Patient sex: M
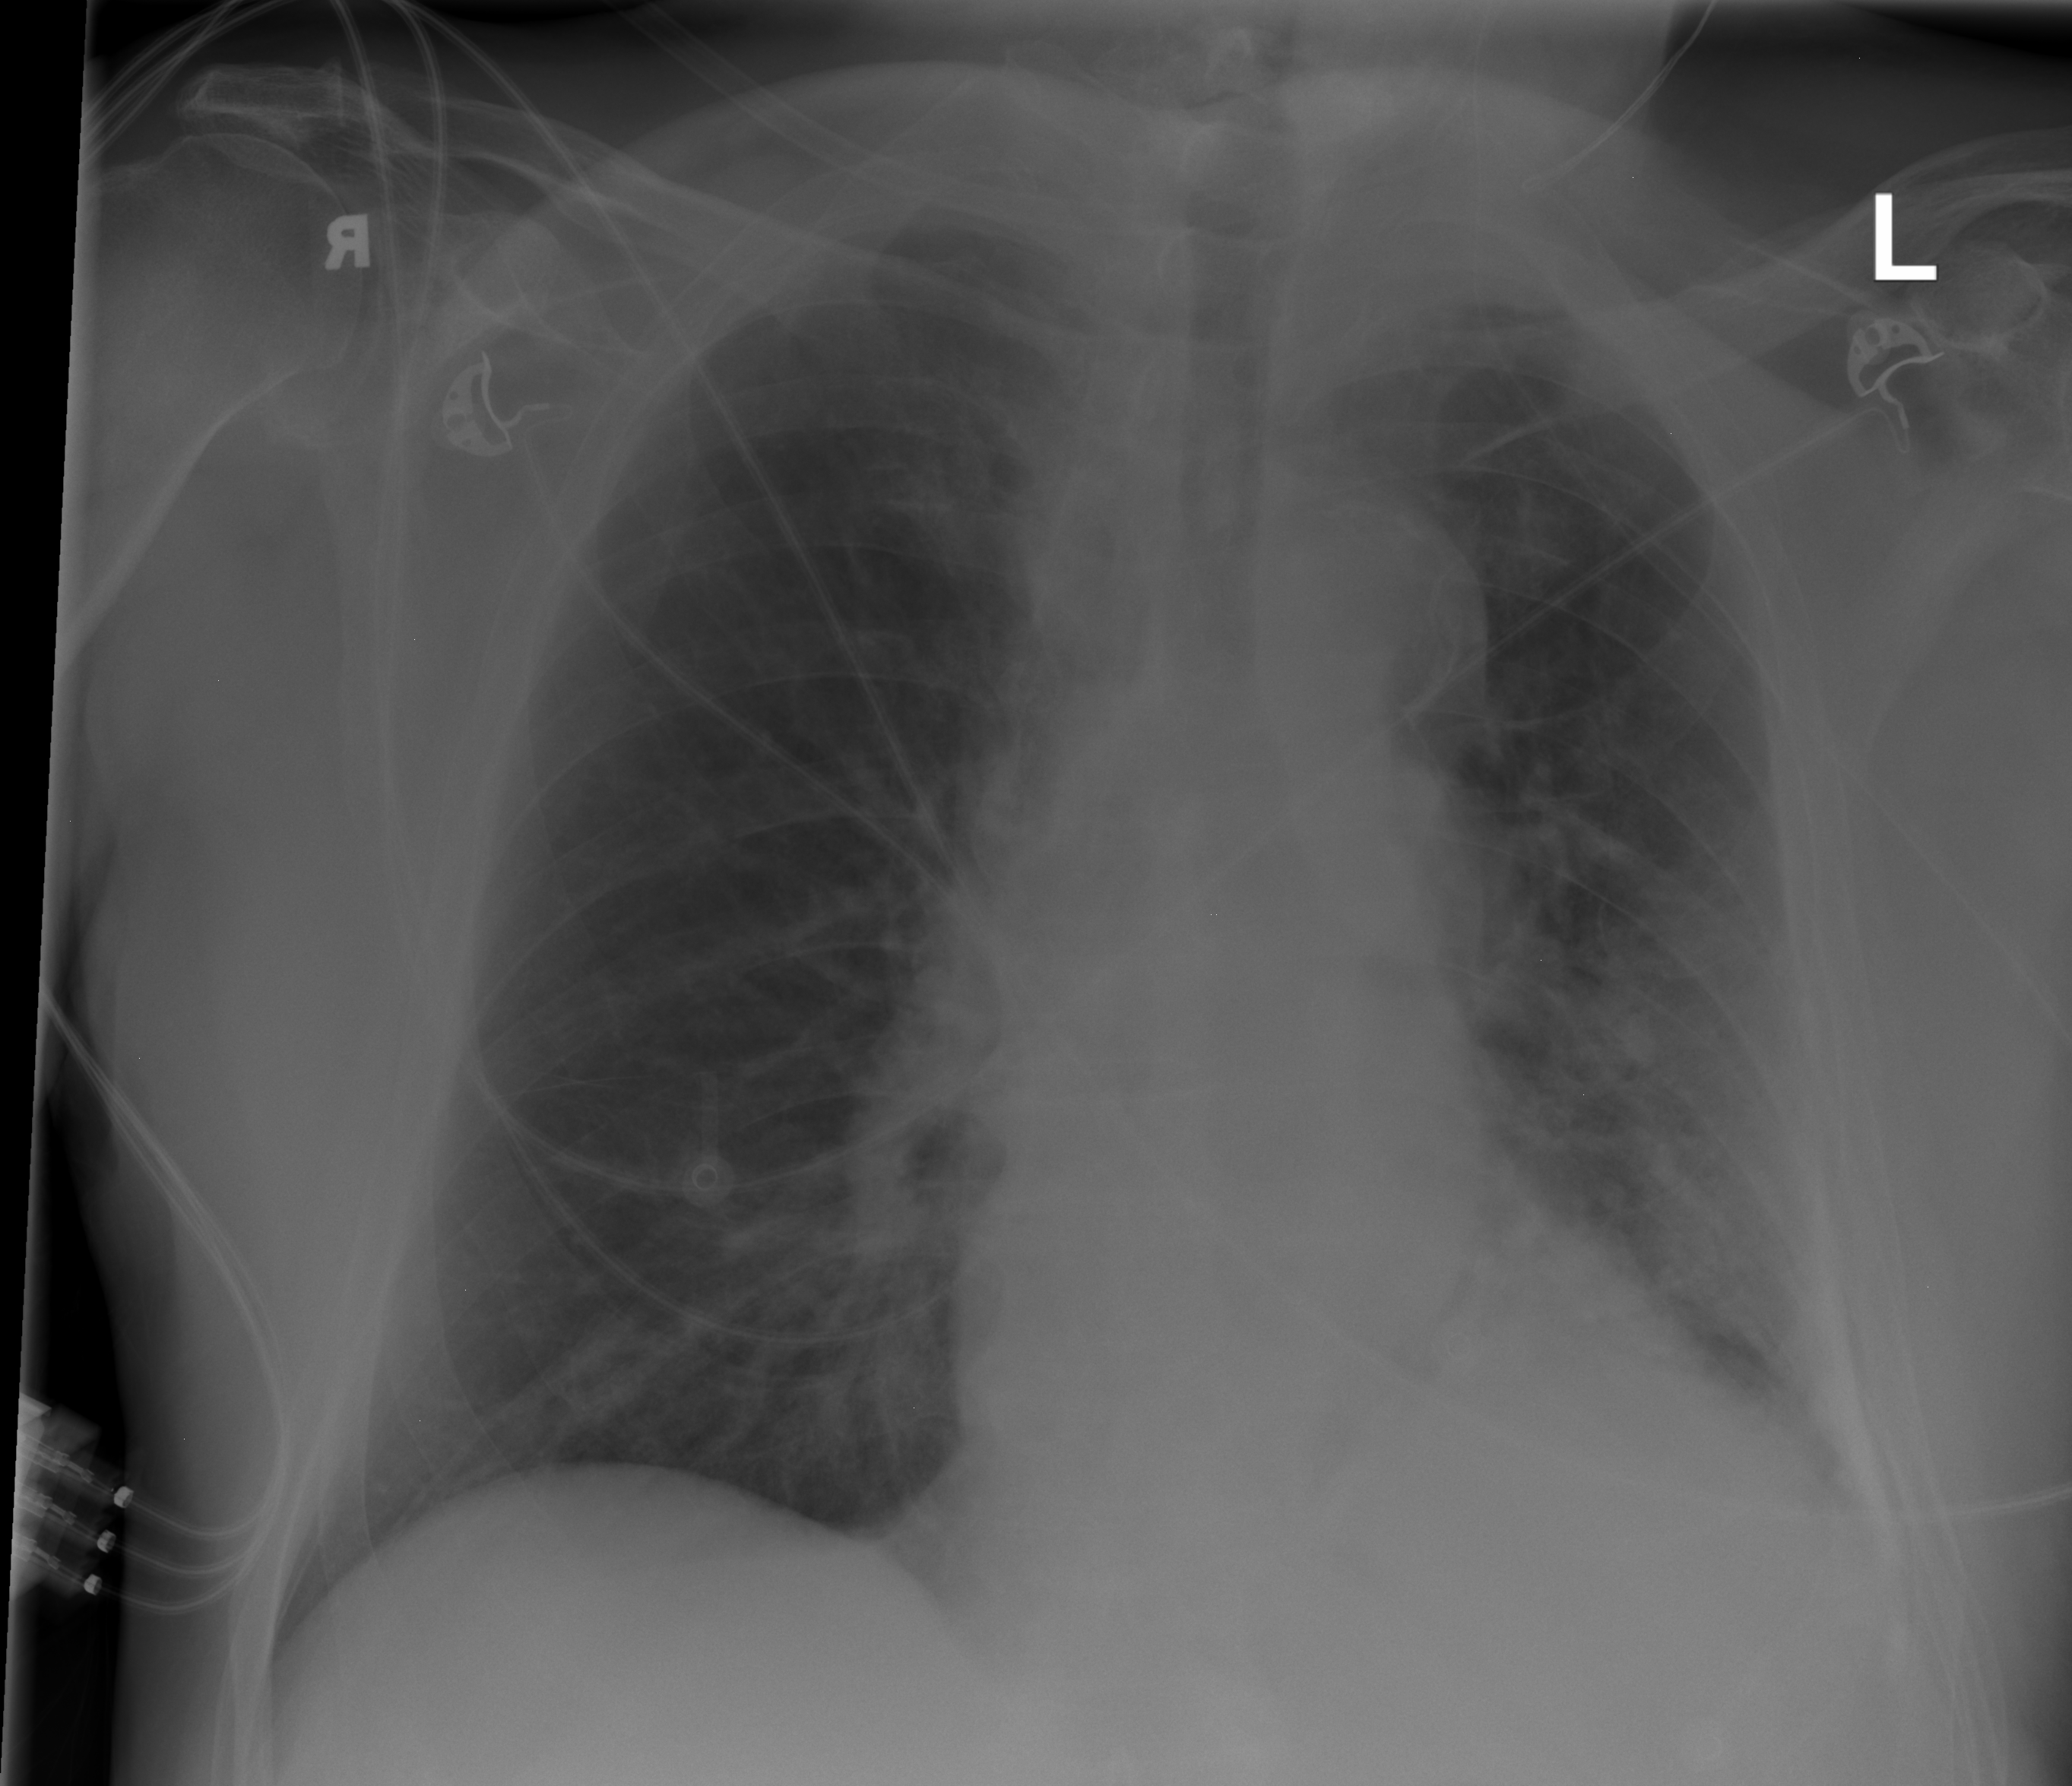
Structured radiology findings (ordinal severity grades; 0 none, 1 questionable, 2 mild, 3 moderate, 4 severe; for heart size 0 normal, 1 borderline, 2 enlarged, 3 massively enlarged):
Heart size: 0
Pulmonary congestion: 0
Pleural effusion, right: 0
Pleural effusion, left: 0
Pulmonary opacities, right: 0
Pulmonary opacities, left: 3
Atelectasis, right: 0
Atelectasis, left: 2